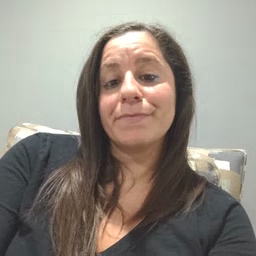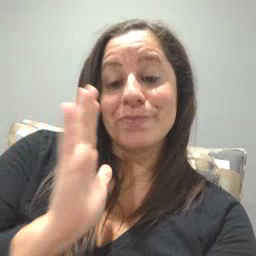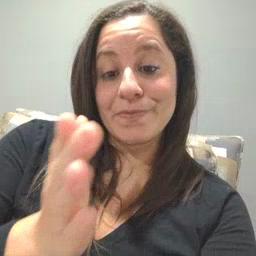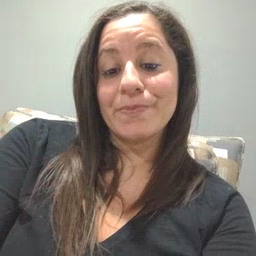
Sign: will